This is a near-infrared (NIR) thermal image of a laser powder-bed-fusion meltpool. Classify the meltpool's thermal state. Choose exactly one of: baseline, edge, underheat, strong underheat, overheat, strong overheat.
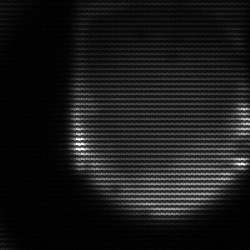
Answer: edge